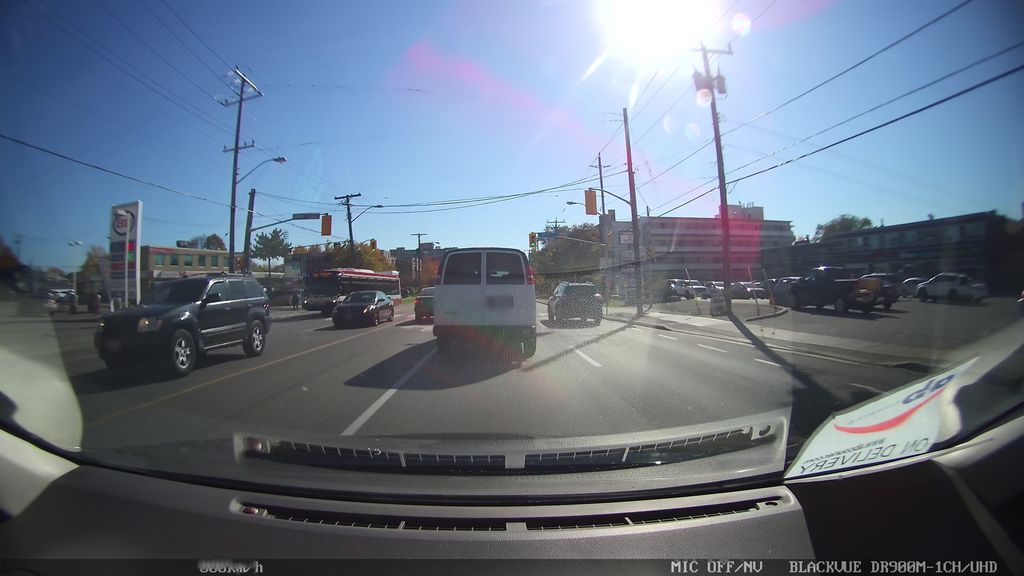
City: toronto